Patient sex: M
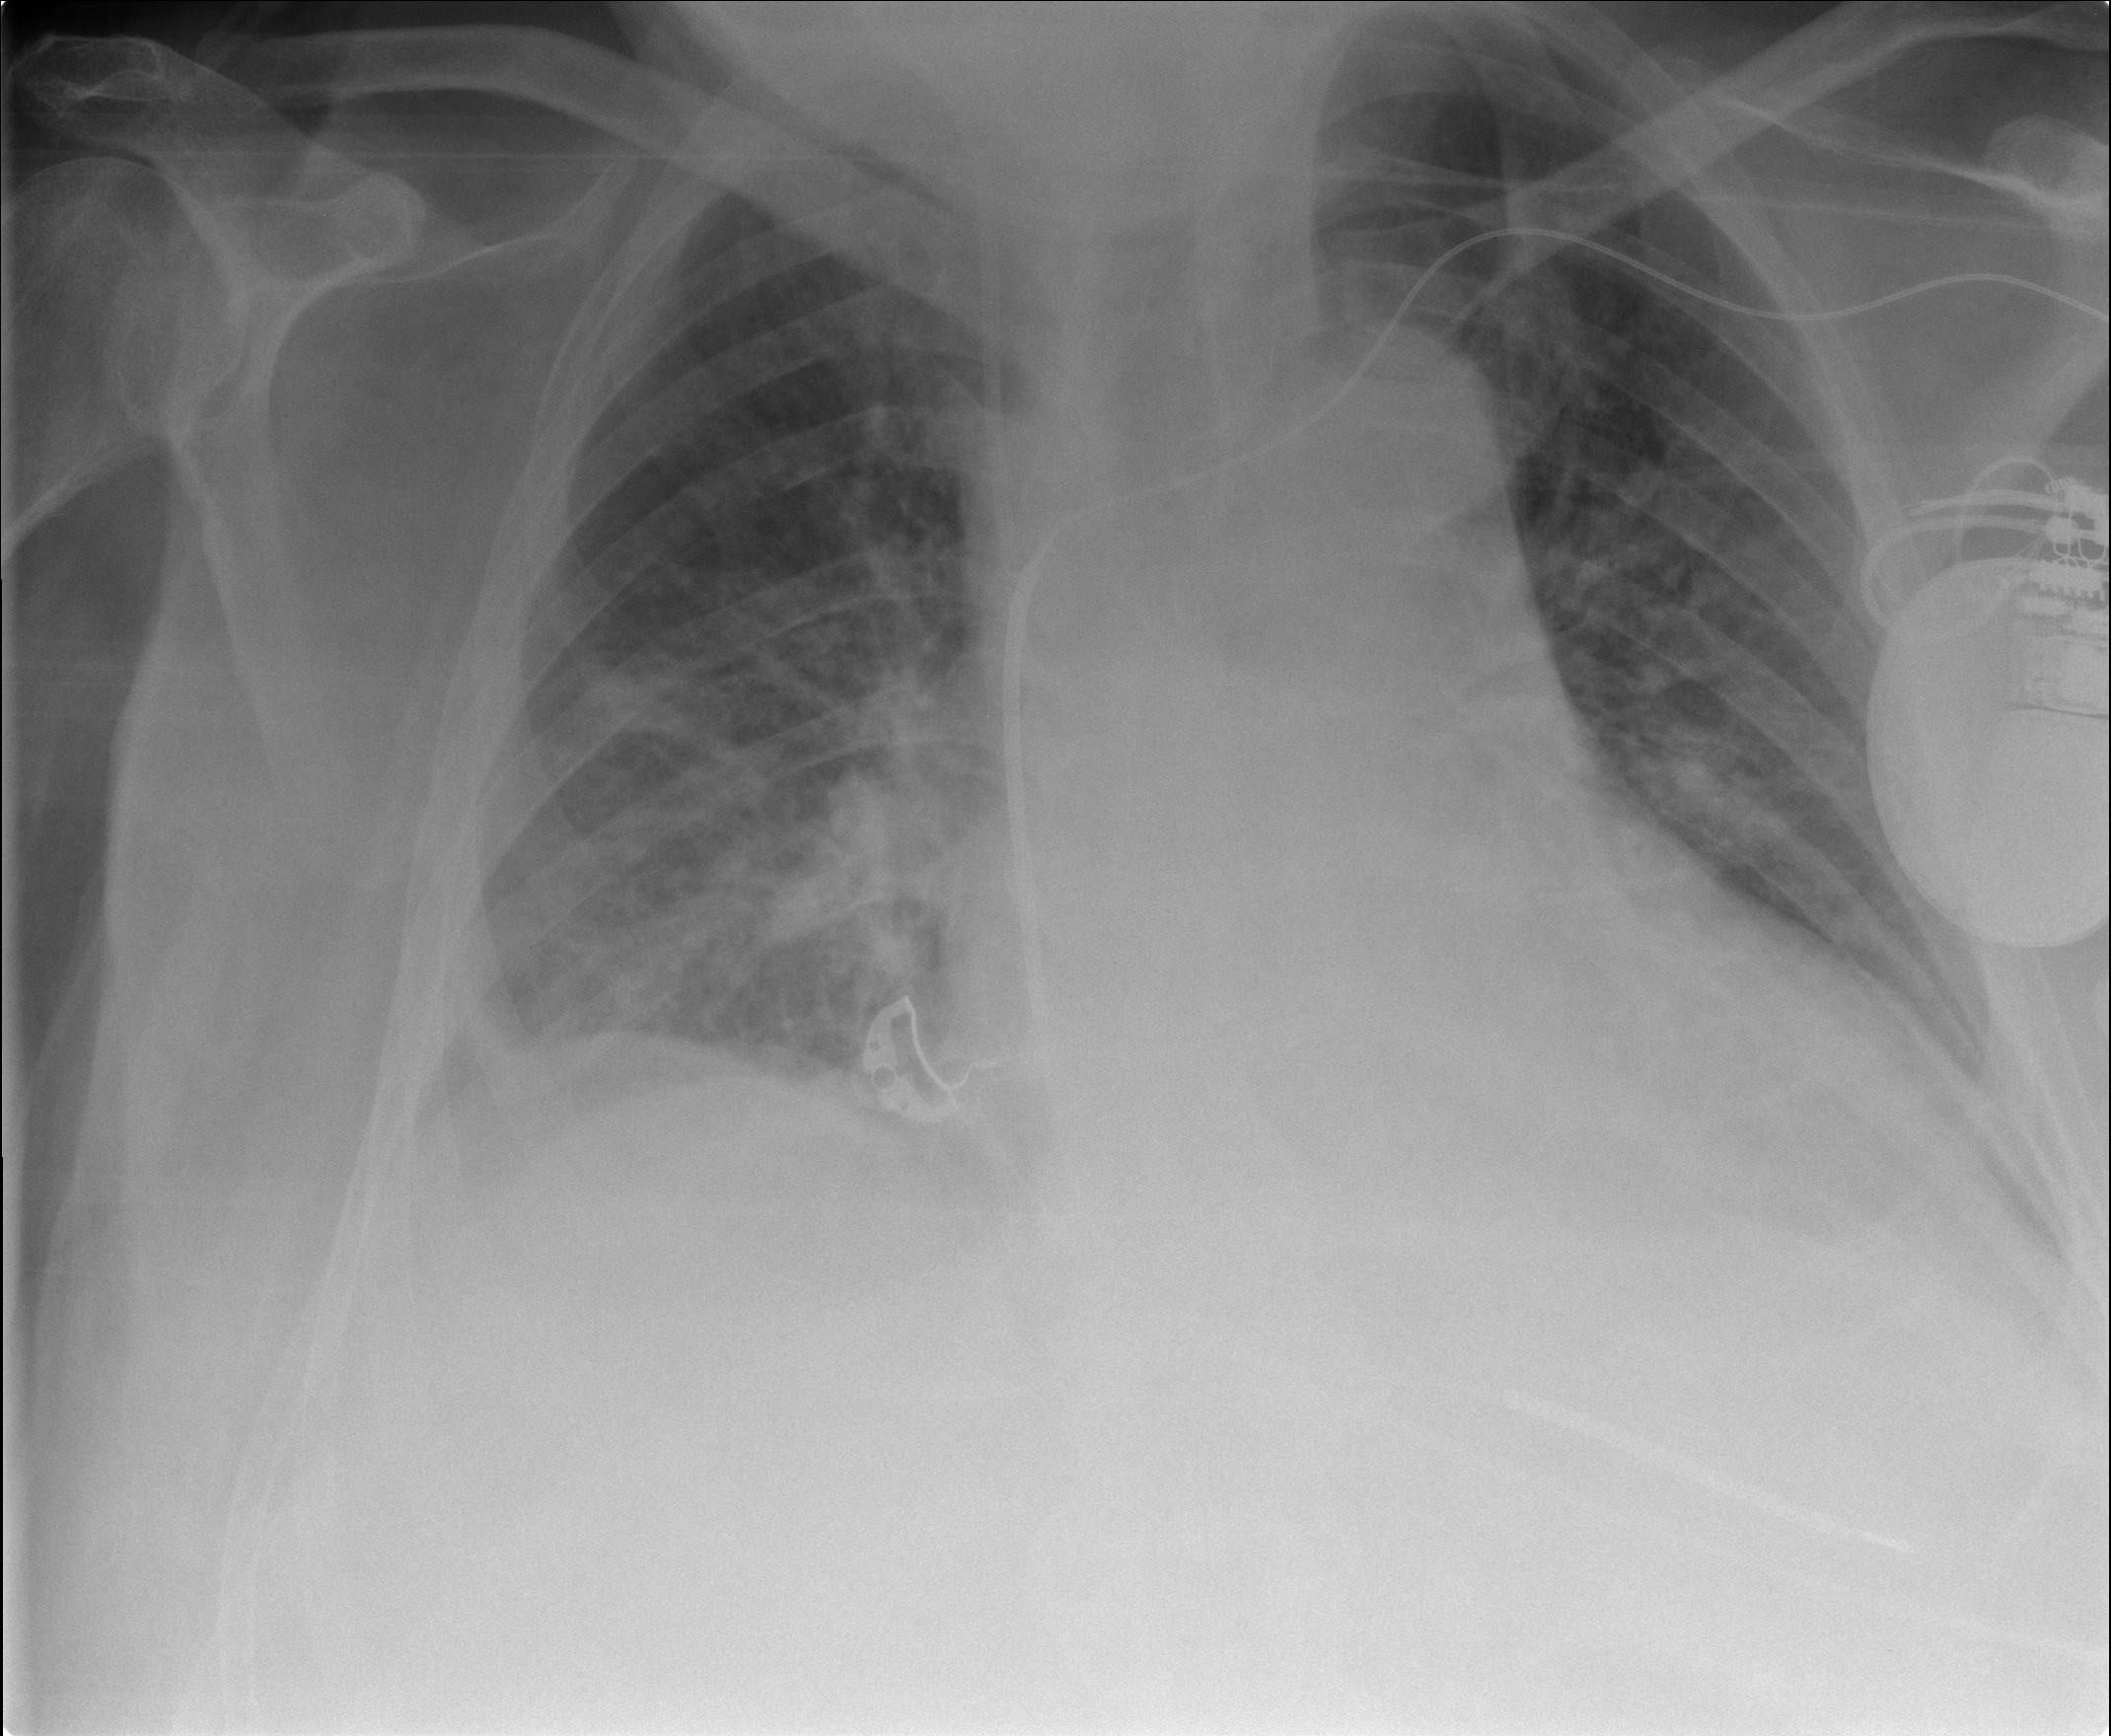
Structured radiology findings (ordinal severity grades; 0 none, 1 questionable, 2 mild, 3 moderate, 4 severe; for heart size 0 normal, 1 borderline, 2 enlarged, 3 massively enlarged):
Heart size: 3
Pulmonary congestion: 2
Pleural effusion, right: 1
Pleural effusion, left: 2
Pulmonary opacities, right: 0
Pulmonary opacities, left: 0
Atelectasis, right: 0
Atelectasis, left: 2